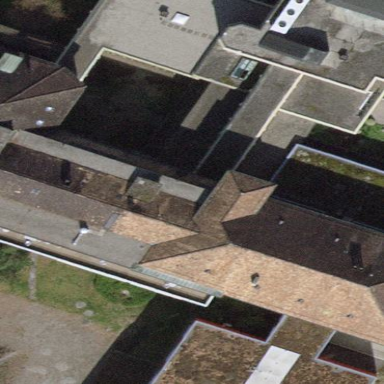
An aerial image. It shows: Hospital building.